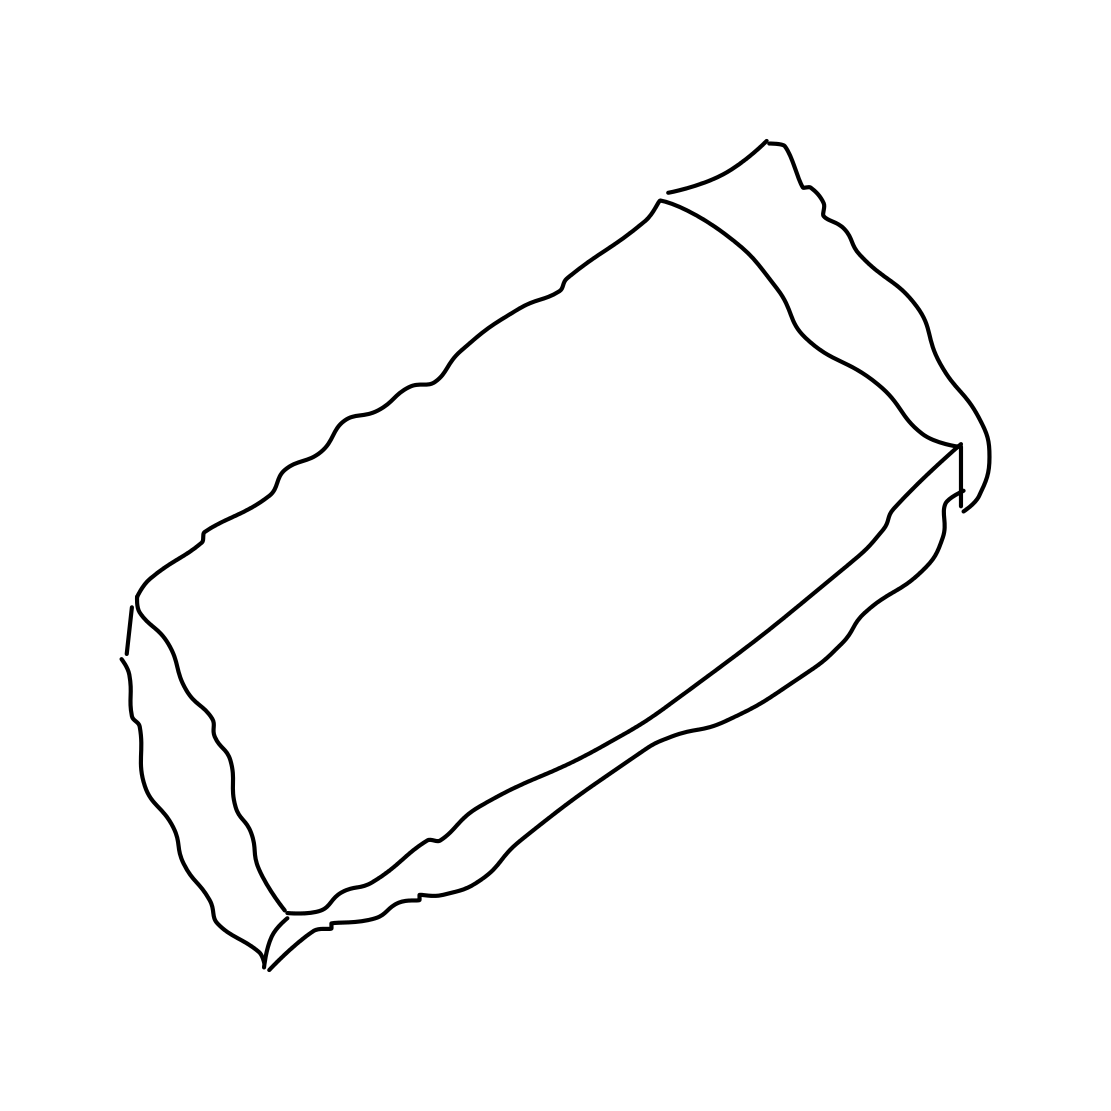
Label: bed